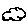
Label: cloud